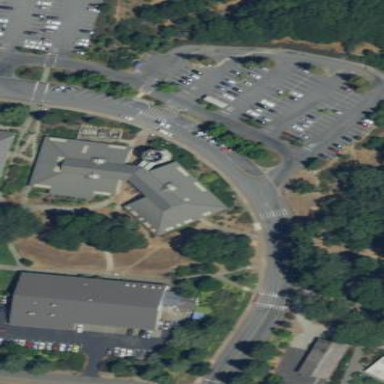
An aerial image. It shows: School building.